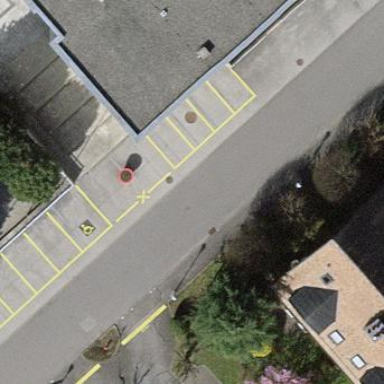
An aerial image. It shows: Parking area with surface.